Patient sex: M
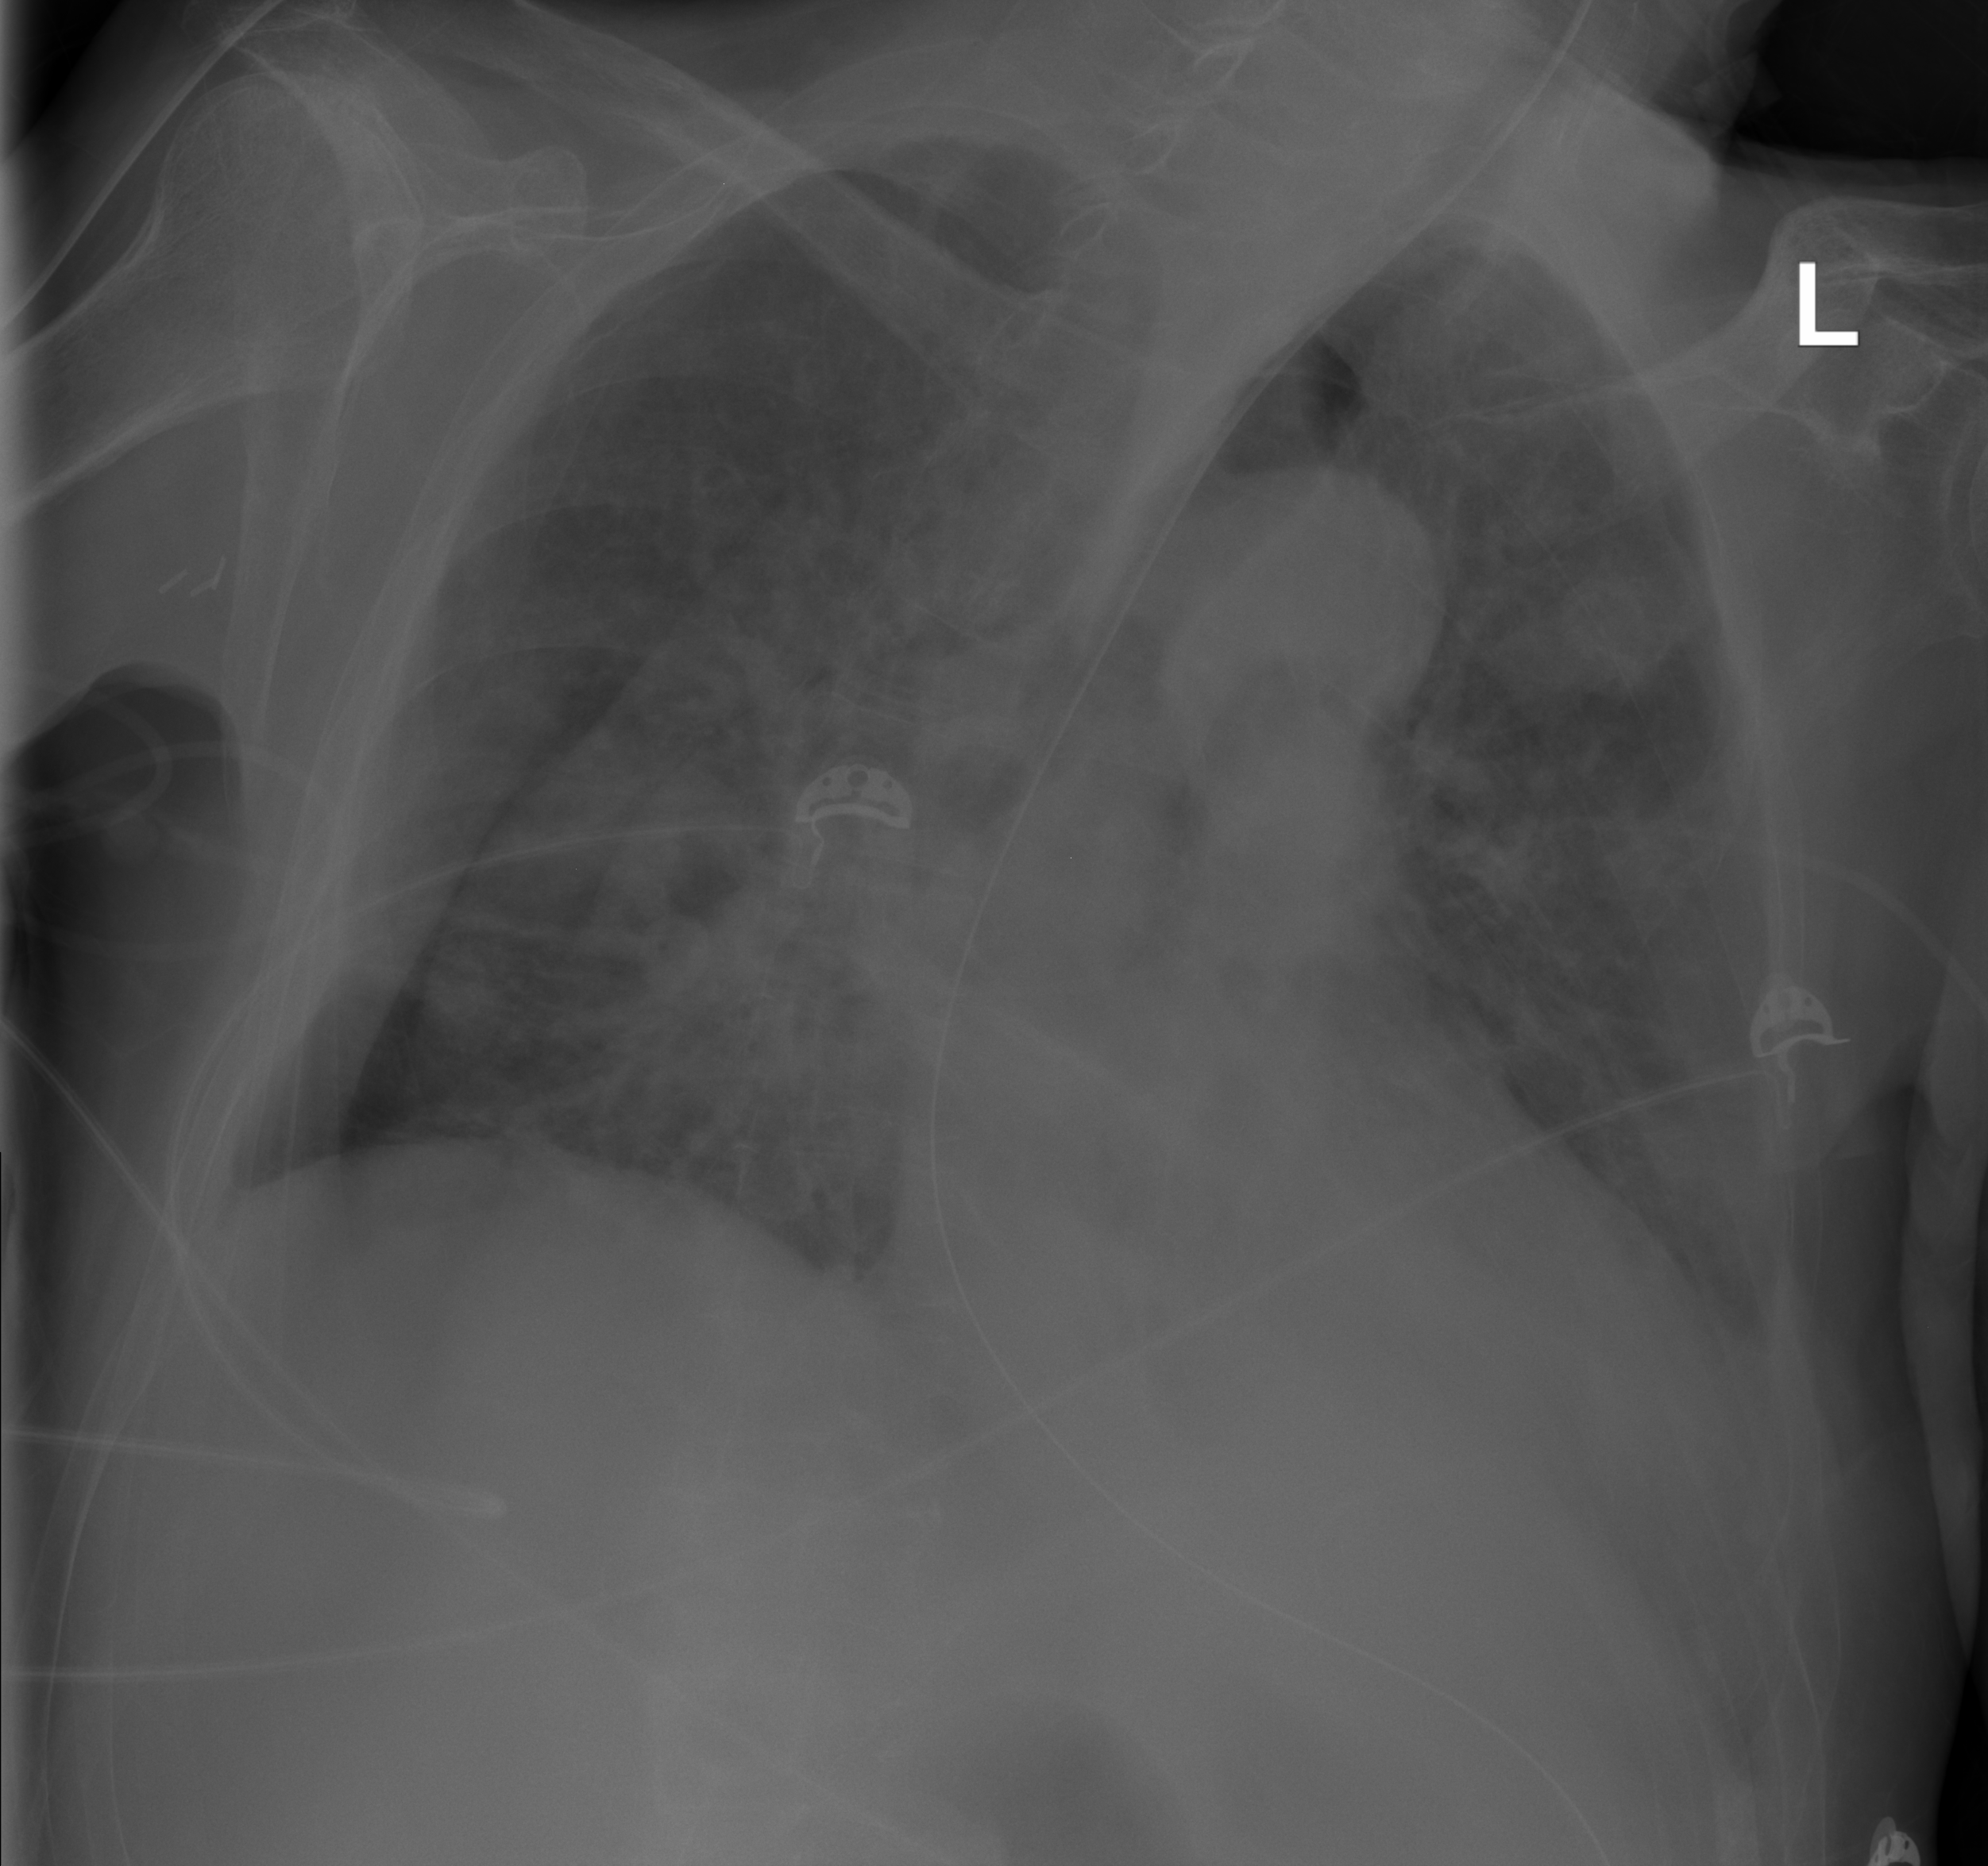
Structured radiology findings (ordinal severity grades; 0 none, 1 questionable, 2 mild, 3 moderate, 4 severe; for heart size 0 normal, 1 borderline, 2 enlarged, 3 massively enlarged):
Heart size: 2
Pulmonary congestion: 0
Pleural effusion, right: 0
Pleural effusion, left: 2
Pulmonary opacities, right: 3
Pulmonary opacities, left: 3
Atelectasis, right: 0
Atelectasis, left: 2